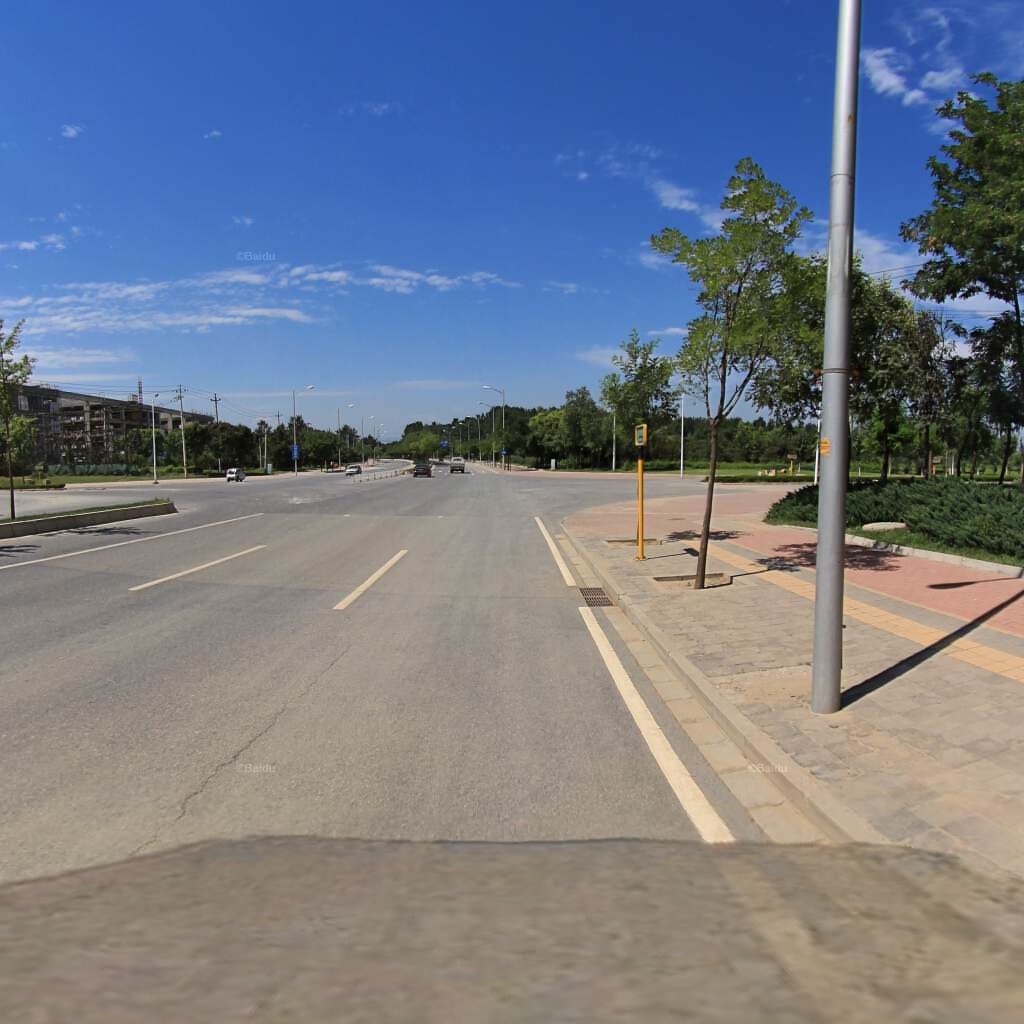
Region: Haidian
Road damage annotations: longitudinal crack